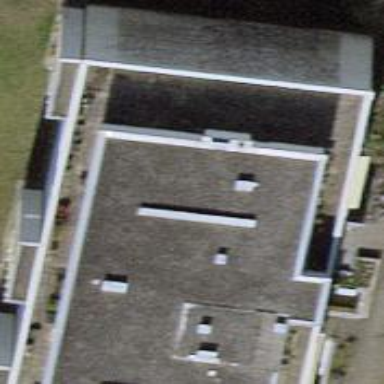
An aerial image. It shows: Terrace building.